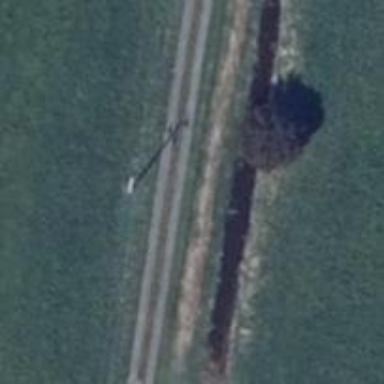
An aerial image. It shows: Power pole.